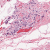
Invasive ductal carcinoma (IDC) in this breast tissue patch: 1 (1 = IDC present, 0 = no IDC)